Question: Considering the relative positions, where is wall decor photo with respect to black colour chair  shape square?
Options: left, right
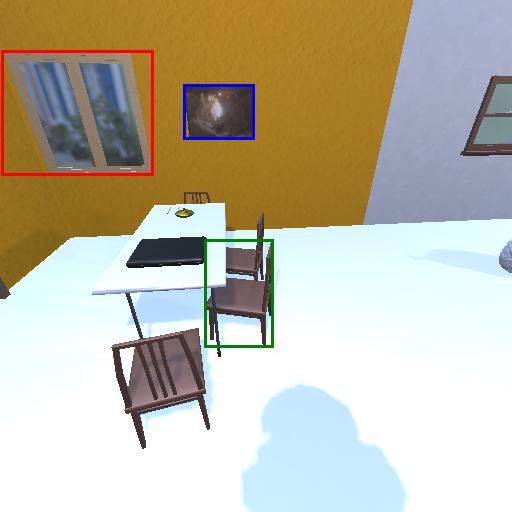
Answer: left